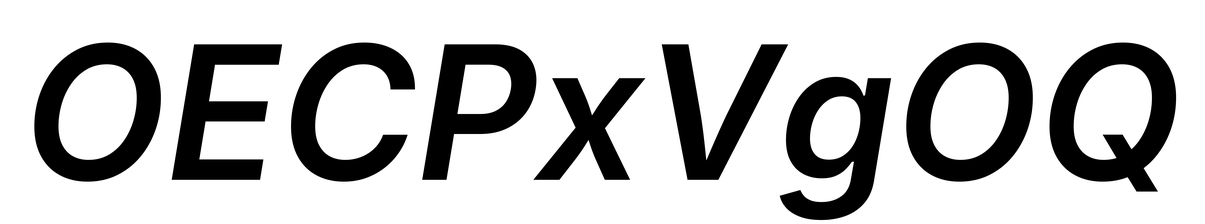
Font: Inter-Italic_SemiBold_Italic